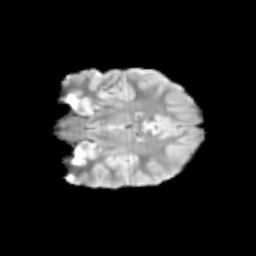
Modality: T2w
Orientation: coronal
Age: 9
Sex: female
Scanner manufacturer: siemens
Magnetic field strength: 3 T
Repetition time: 3.8 s
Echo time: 0.07 s